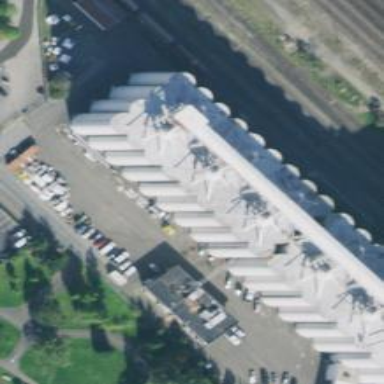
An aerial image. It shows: Grain elevator building.